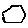
Label: hexagon